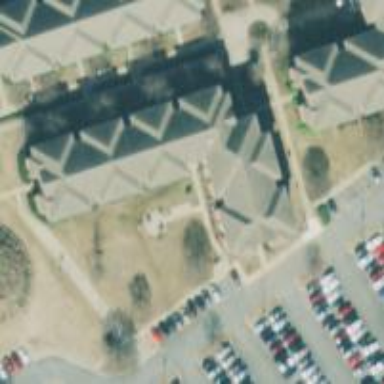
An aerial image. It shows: Beige apartment building with hipped roof made of grey roof tiles.